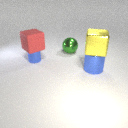
large blue metal cylinder to the right of large green metal sphere